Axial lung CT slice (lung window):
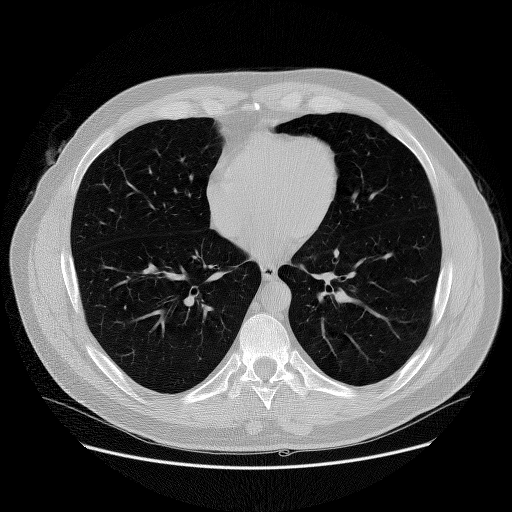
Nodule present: no